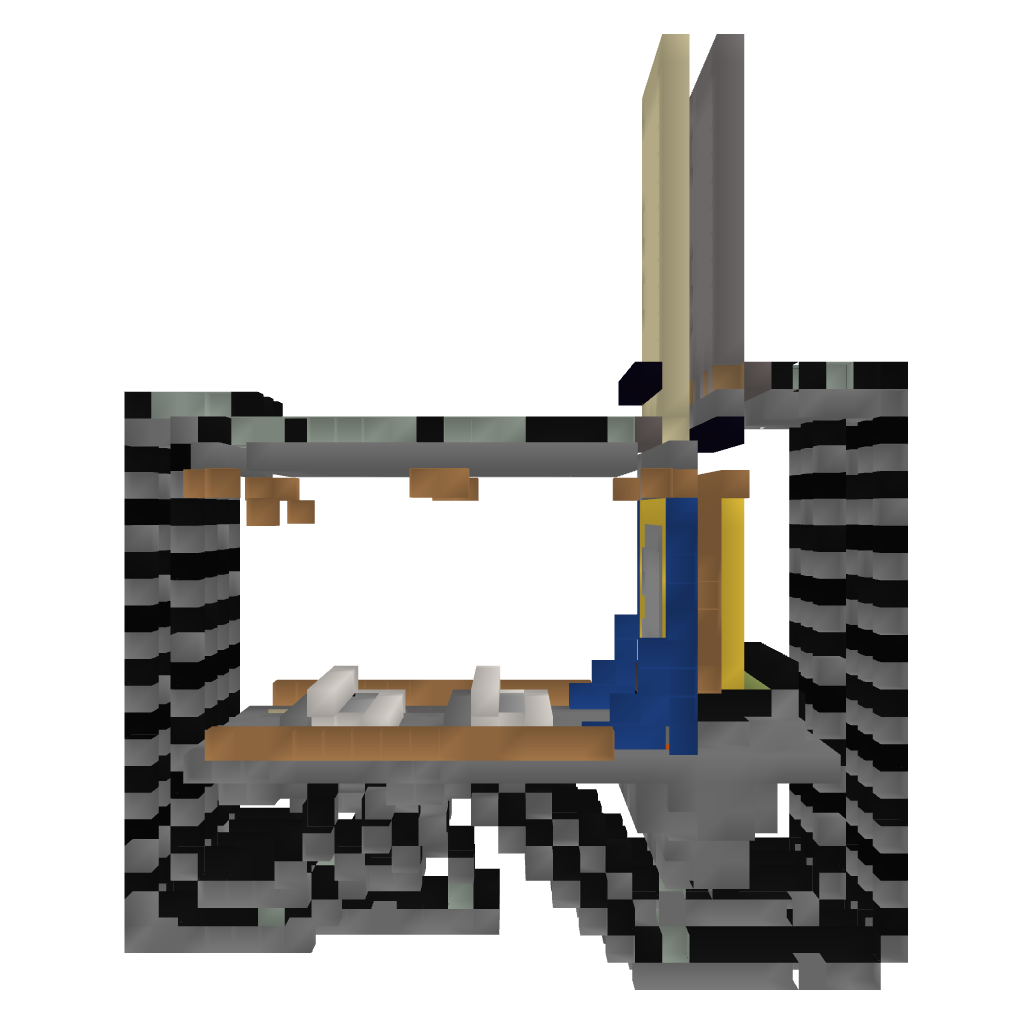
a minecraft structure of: Connect 4